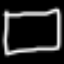
Label: square